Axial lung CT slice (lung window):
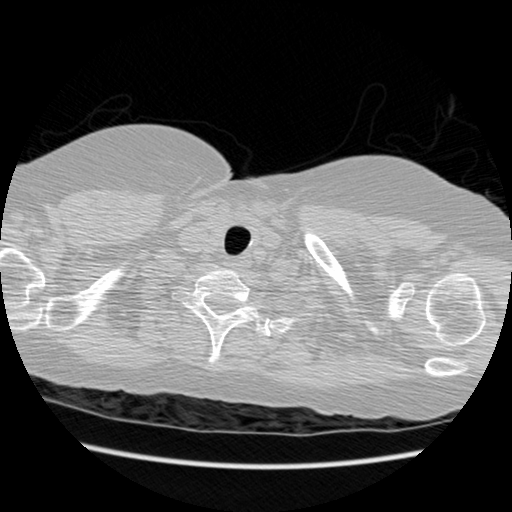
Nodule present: no